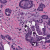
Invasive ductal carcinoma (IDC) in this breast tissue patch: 1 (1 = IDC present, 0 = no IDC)